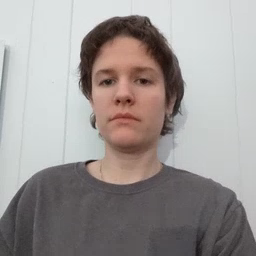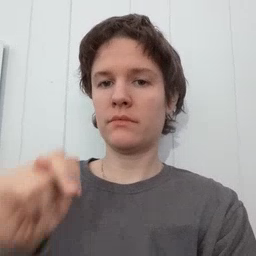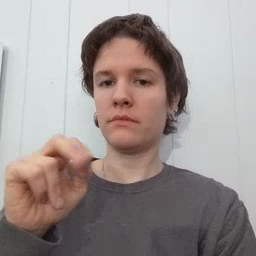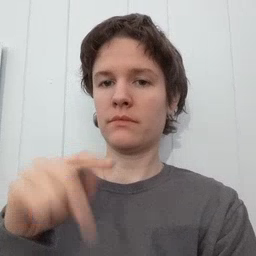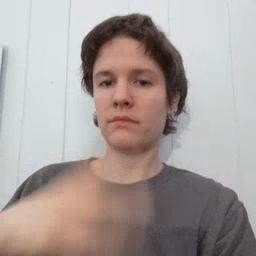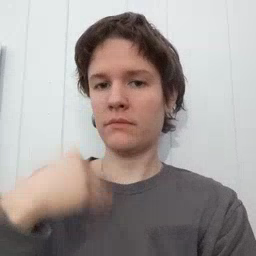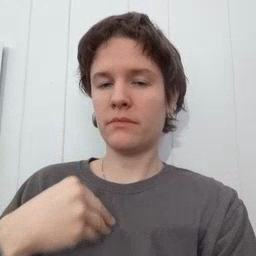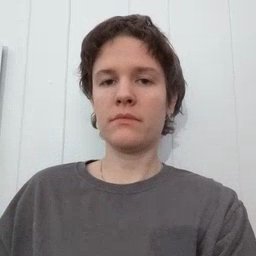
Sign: nap